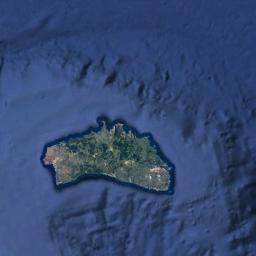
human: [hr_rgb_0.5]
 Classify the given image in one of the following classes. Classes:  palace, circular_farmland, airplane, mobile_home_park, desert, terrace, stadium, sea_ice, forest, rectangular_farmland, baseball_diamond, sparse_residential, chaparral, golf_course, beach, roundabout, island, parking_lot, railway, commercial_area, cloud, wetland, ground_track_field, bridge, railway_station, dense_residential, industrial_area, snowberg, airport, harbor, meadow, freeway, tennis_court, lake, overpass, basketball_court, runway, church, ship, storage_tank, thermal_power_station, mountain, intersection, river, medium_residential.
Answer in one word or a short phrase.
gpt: island